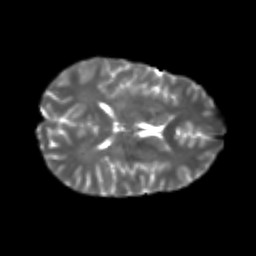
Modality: T2w
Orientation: axial
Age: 25
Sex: female
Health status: healthy
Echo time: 0.074 s